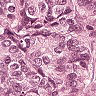
Metastatic tissue present: yes